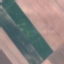
Land use / land cover class: AnnualCrop